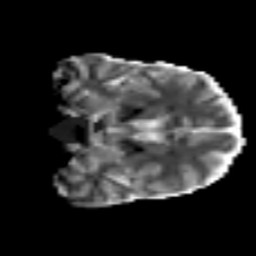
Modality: MD
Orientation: coronal
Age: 25
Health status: ill
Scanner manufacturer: philips
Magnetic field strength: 3 T
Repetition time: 9 s
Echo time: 0.127 s